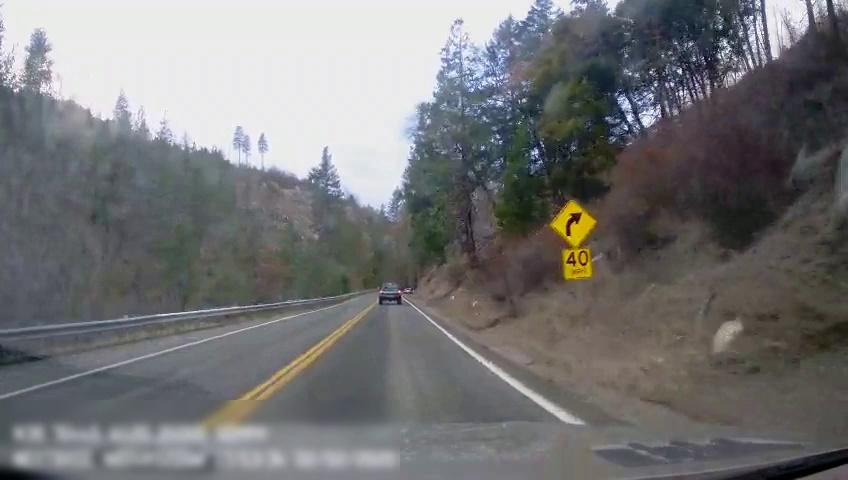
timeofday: Day
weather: Sunny
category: Drivable Space
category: Vehicles | Truck
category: Lanes | Current Lane
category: Lanes | Current Lane
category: Lanes | Alternate Lane
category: Traffic | Signs
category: Traffic | Signs